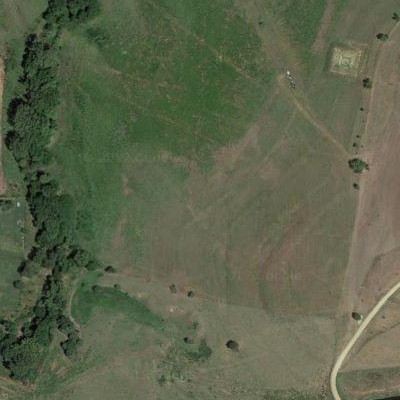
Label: Grass